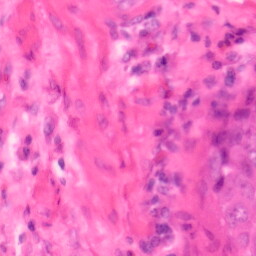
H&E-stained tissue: Colon